Current action and preconditions to check: trajectory_clear

Your task: For each precondition in the list above, predict whether it will hold at this action.

Consider the current scene as observed from the mobile robot's camera, and analyze the predicted future states of all dynamic agents (e.g., people, animals, vehicles, or any moving entities) within the NEXT SECOND.

IMPORTANT: Only answer "very likely" if you are absolutely certain—based on strong, clear evidence—that a dynamic agent will violate the precondition in the predicted future state. Do NOT answer "very likely" for unlikely, ambiguous, or low-probability risks.

Ask yourself for each precondition: Is there a high probability, with clear and convincing evidence, that the predicted future states of any dynamic agent will interfere with the predicted future state of the currently executing action within the NEXT SECOND, causing that precondition to fail?

Assess the risk level based on these predictions. Use "likely" or "very likely" if motions create a clear risk of interference.

Use "neutral" or "improbable" if agents are nearby but their predicted paths are clearly diverging or non-conflicting.

Failure Risk Categories: "very improbable", "improbable", "neutral", "likely", "very likely"

Answer Format: Output ONLY the probability_of_failure value from these categories: "very improbable", "improbable", "neutral", "likely", "very likely"

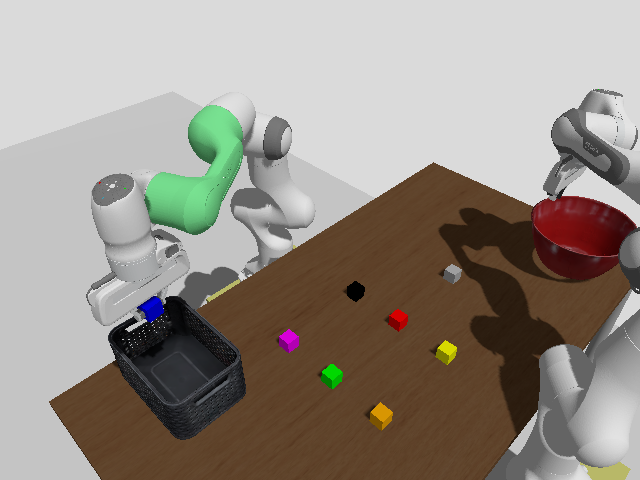

Answer: very improbable